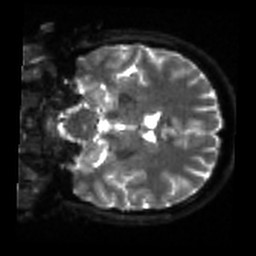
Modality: sbref
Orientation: coronal
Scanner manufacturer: siemens
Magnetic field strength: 3 T
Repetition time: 4 s
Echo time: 0.0594 s